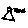
Label: tree